【题型】证明题　【知识点】立体几何　【难度】medium
如图，$P$为圆锥的顶点，$O$是圆锥底面的圆心，$OA$，$OB$是底面半径，$\angle AOB=120^\circ$，$M$为劣弧$AB$的中点．

(1)证明：$OA\parallel$平面$PMB$；

(2)若圆锥底面半径为$1$，高$OP$为$2$，求平面$APM$与平面$BPM$所成锐二面角的余弦值．
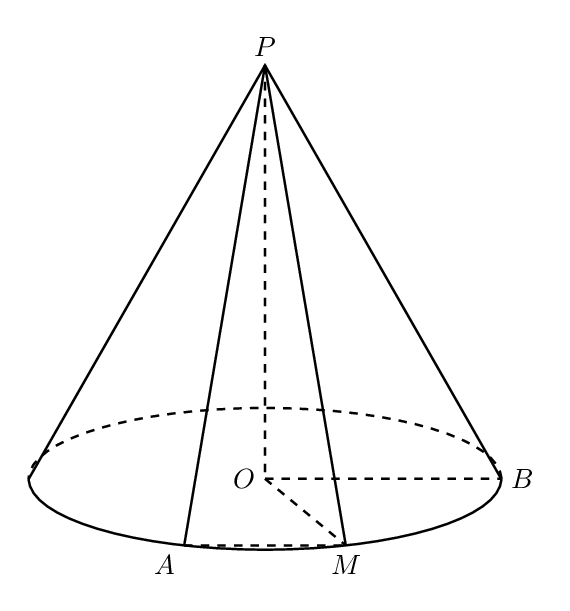
【解答】
【答案】(1)证明见解析

(2)$\frac{11}{19}$

【分析】（1）根据线线平行，可证明线面平行，所以需要证明$OA$与平面$PMB$内的一条直线即可．

（2）首先建立空间直角坐标系，然后将点$P,A,B,M$的坐标表示出来，进而可将向量$\overrightarrow{PA},\overrightarrow{PB},\overrightarrow{PM}$的坐标表示出来，设出平面$PAM$和平面$PBM$的法向量，利用坐标关系求出法向量的坐标，最后利用数量积求出两平面夹角的余弦值．

【详解】（1）连接$OM$，如图所示．

因为点$M$是劣弧$AB$的中点，$\angle AOB=120^\circ$，
所以$\angle AOM=\angle BOM=60^\circ$．
因为$OA=OM=OB$，所以$\triangle AOM,\triangle OBM$为等边三角形．
所以$\angle AOM=\angle OMB=60^\circ$，根据内错角相等，两直线平行，
所以$OA\parallel BM$，因为$BM\subset$平面$PBM$，而$OA$不在平面$PBM$上，
所以$OA\parallel$平面$PMB$．

（2）过点$O$作$ON\perp AM$交$AM$于点$N$，以$OB$所在直线为$y$轴，以$ON$所在直线为$x$轴，以$OP$所在直线为$z$轴，建立空间直角坐标系，如图所示．

则$A\left(\frac{\sqrt{3}}{2},-\frac{1}{2},0\right)$、$M\left(\frac{\sqrt{3}}{2},\frac{1}{2},0\right)$、$B(0,1,0)$、$P(0,0,2)$，

设平面$PAM$的一个法向量为$\vec{m}=(x_1,y_1,z_1)$，$\overrightarrow{AM}=(0,1,0)$，$\overrightarrow{AP}=\left(-\frac{\sqrt{3}}{2},\frac{1}{2},2\right)$，
则
\[
\begin{cases}
\vec{m}\cdot\overrightarrow{AM}=y_1=0 \\
\vec{m}\cdot\overrightarrow{AP}=-\frac{\sqrt{3}}{2}x_1+\frac{1}{2}y_1+2z_1=0
\end{cases},
\]
取$z_1=\sqrt{3}$，则$\vec{m}=(4,0,\sqrt{3})$，

设平面$PBM$的一个法向量为$\vec{n}=(x_2,y_2,z_2)$，$\overrightarrow{BM}=\left(\frac{\sqrt{3}}{2},-\frac{1}{2},0\right)$，$\overrightarrow{BP}=(0,-1,2)$，
则
\[
\begin{cases}
\vec{n}\cdot\overrightarrow{BM}=\frac{\sqrt{3}}{2}x_2-\frac{1}{2}y_2=0 \\
\vec{n}\cdot\overrightarrow{BP}=-y_2+2z_2=0
\end{cases},
\]
取$y_2=2\sqrt{3}$，可得$x_2=2$，$z_2=\sqrt{3}$，则$\vec{n}=(2,2\sqrt{3},\sqrt{3})$，

所以，$\cos\langle\vec{m},\vec{n}\rangle=\frac{\vec{m}\cdot\vec{n}}{|\vec{m}|\cdot|\vec{n}|}=\frac{11}{\sqrt{19}\times\sqrt{19}}=\frac{11}{19}$，

因此，平面$APM$与平面$BPM$所成锐二面角的余弦值为$\frac{11}{19}$．

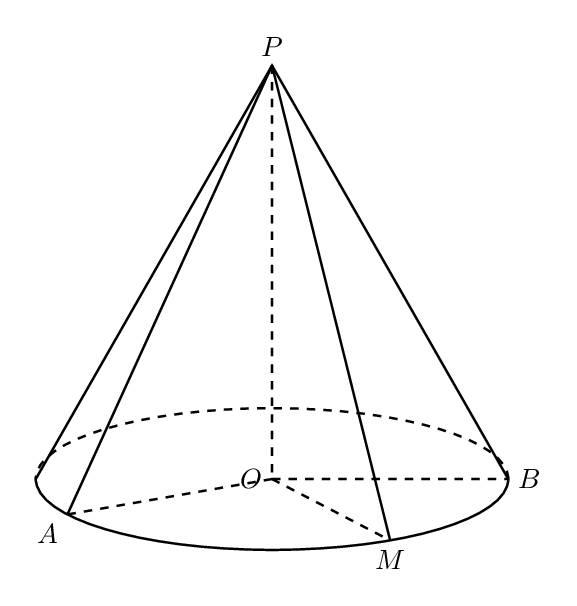
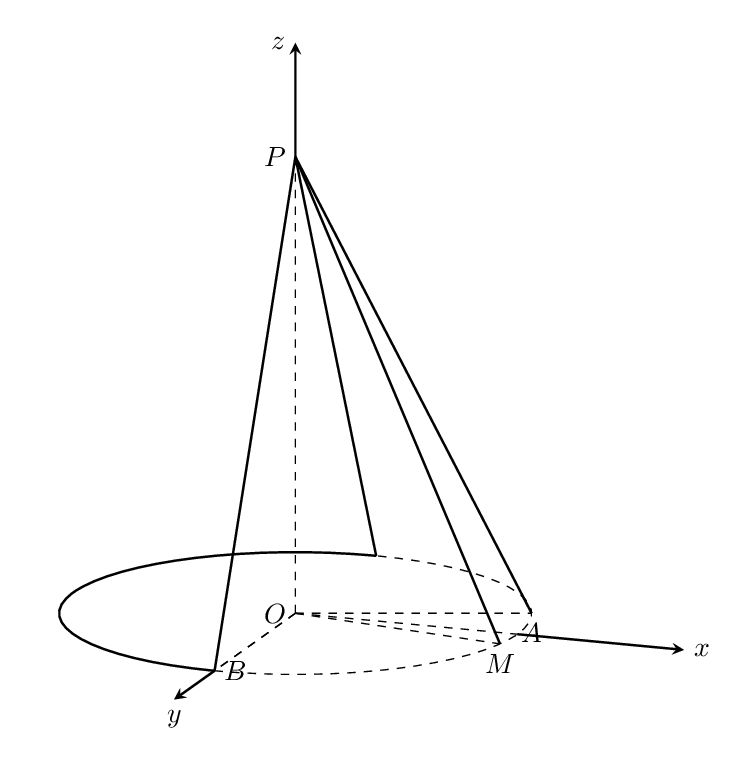